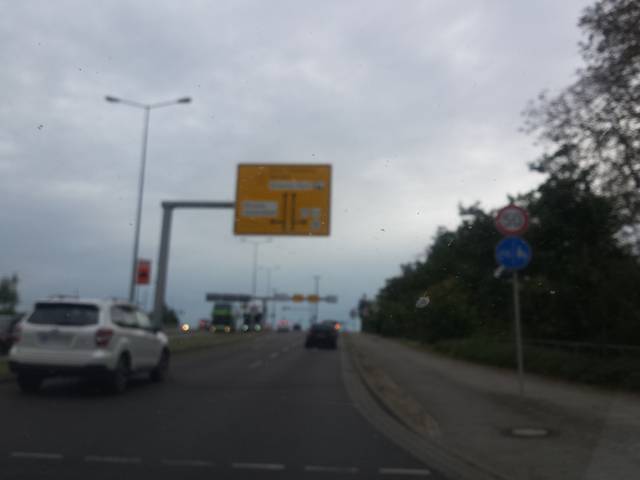
Region: Germany
Coordinates: 51.363, 12.399